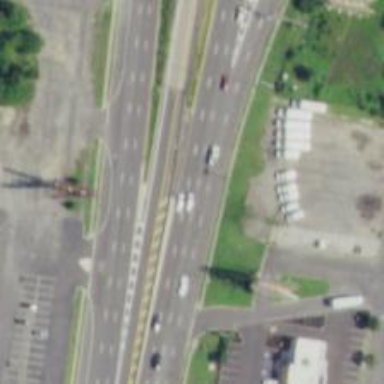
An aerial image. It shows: Trunk highway.